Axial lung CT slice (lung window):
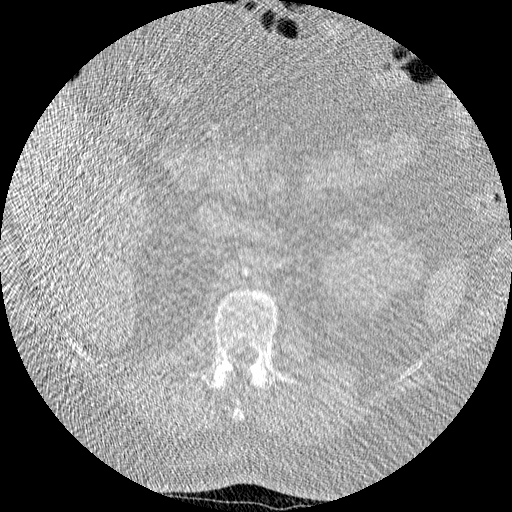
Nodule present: no